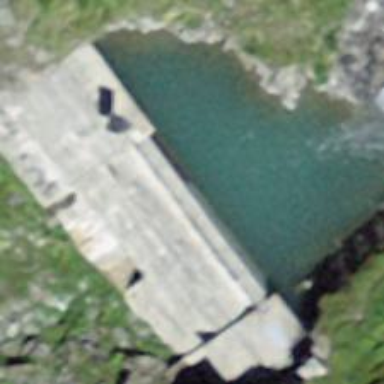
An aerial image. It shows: Dam along waterway.